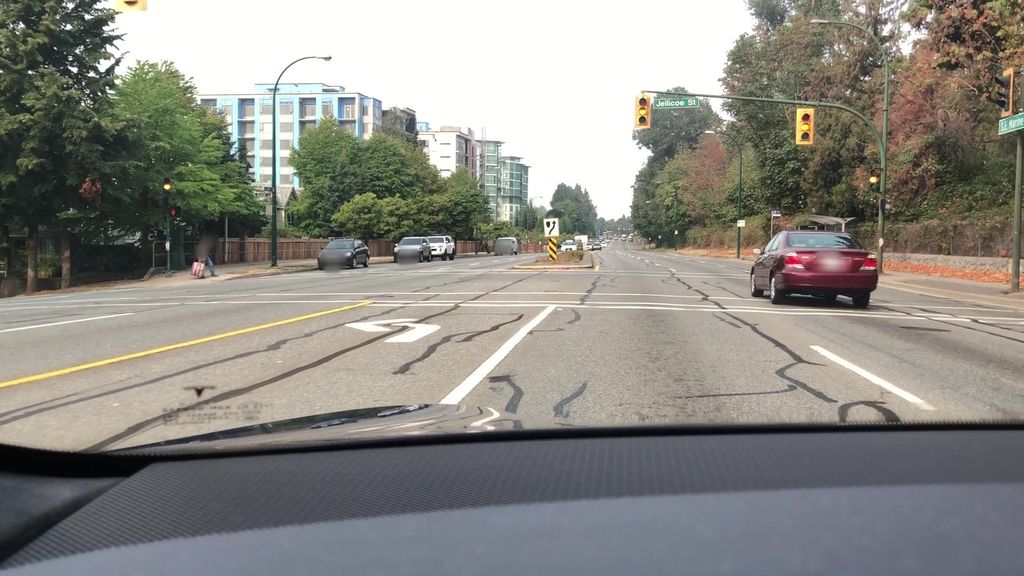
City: vancouver